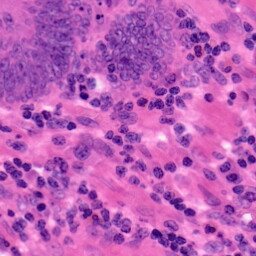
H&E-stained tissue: Colon